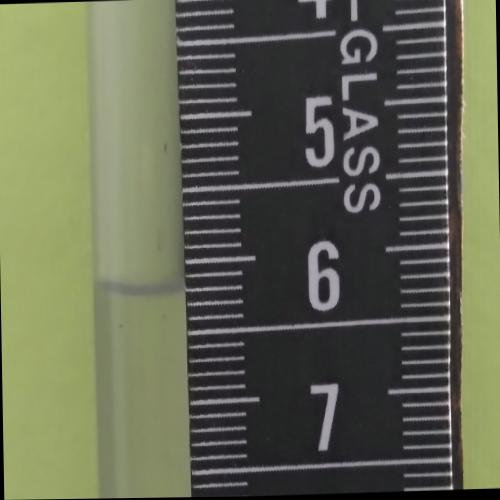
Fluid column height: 6.2 cm